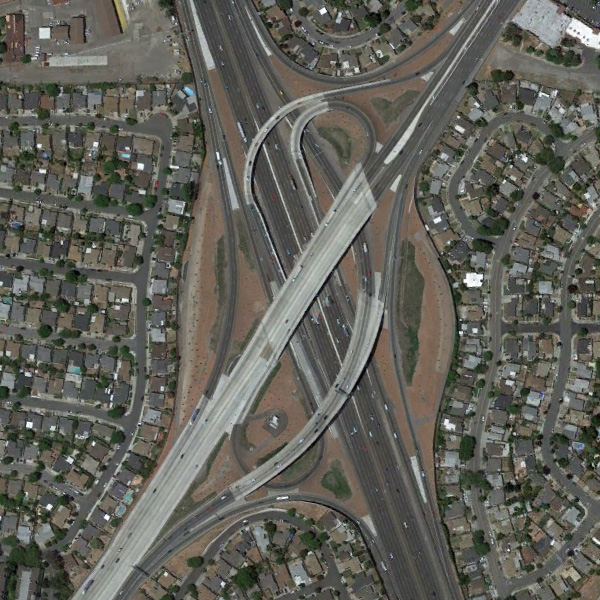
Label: Viaduct